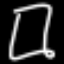
Label: square